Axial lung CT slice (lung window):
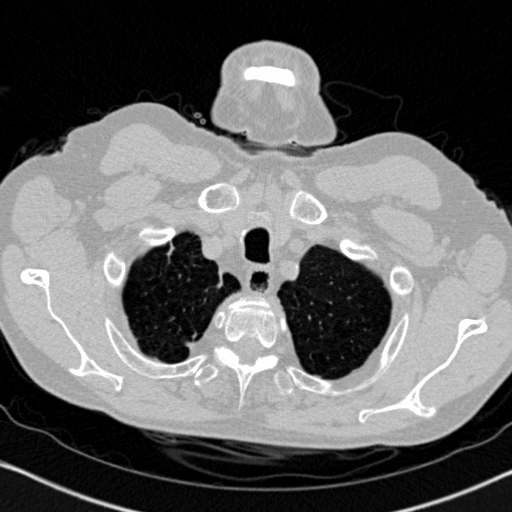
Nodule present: no